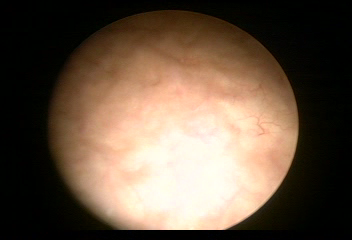
Modality: WLC
Class: Normal mucosa
Bladder cancer association: No